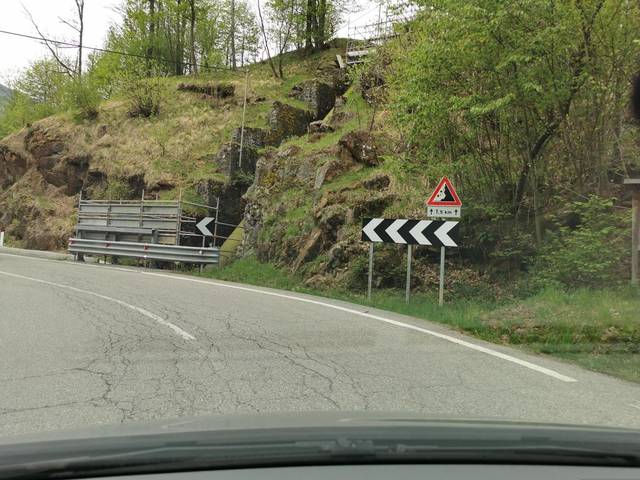
Region: Italy
Coordinates: 45.244, 7.433